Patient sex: M
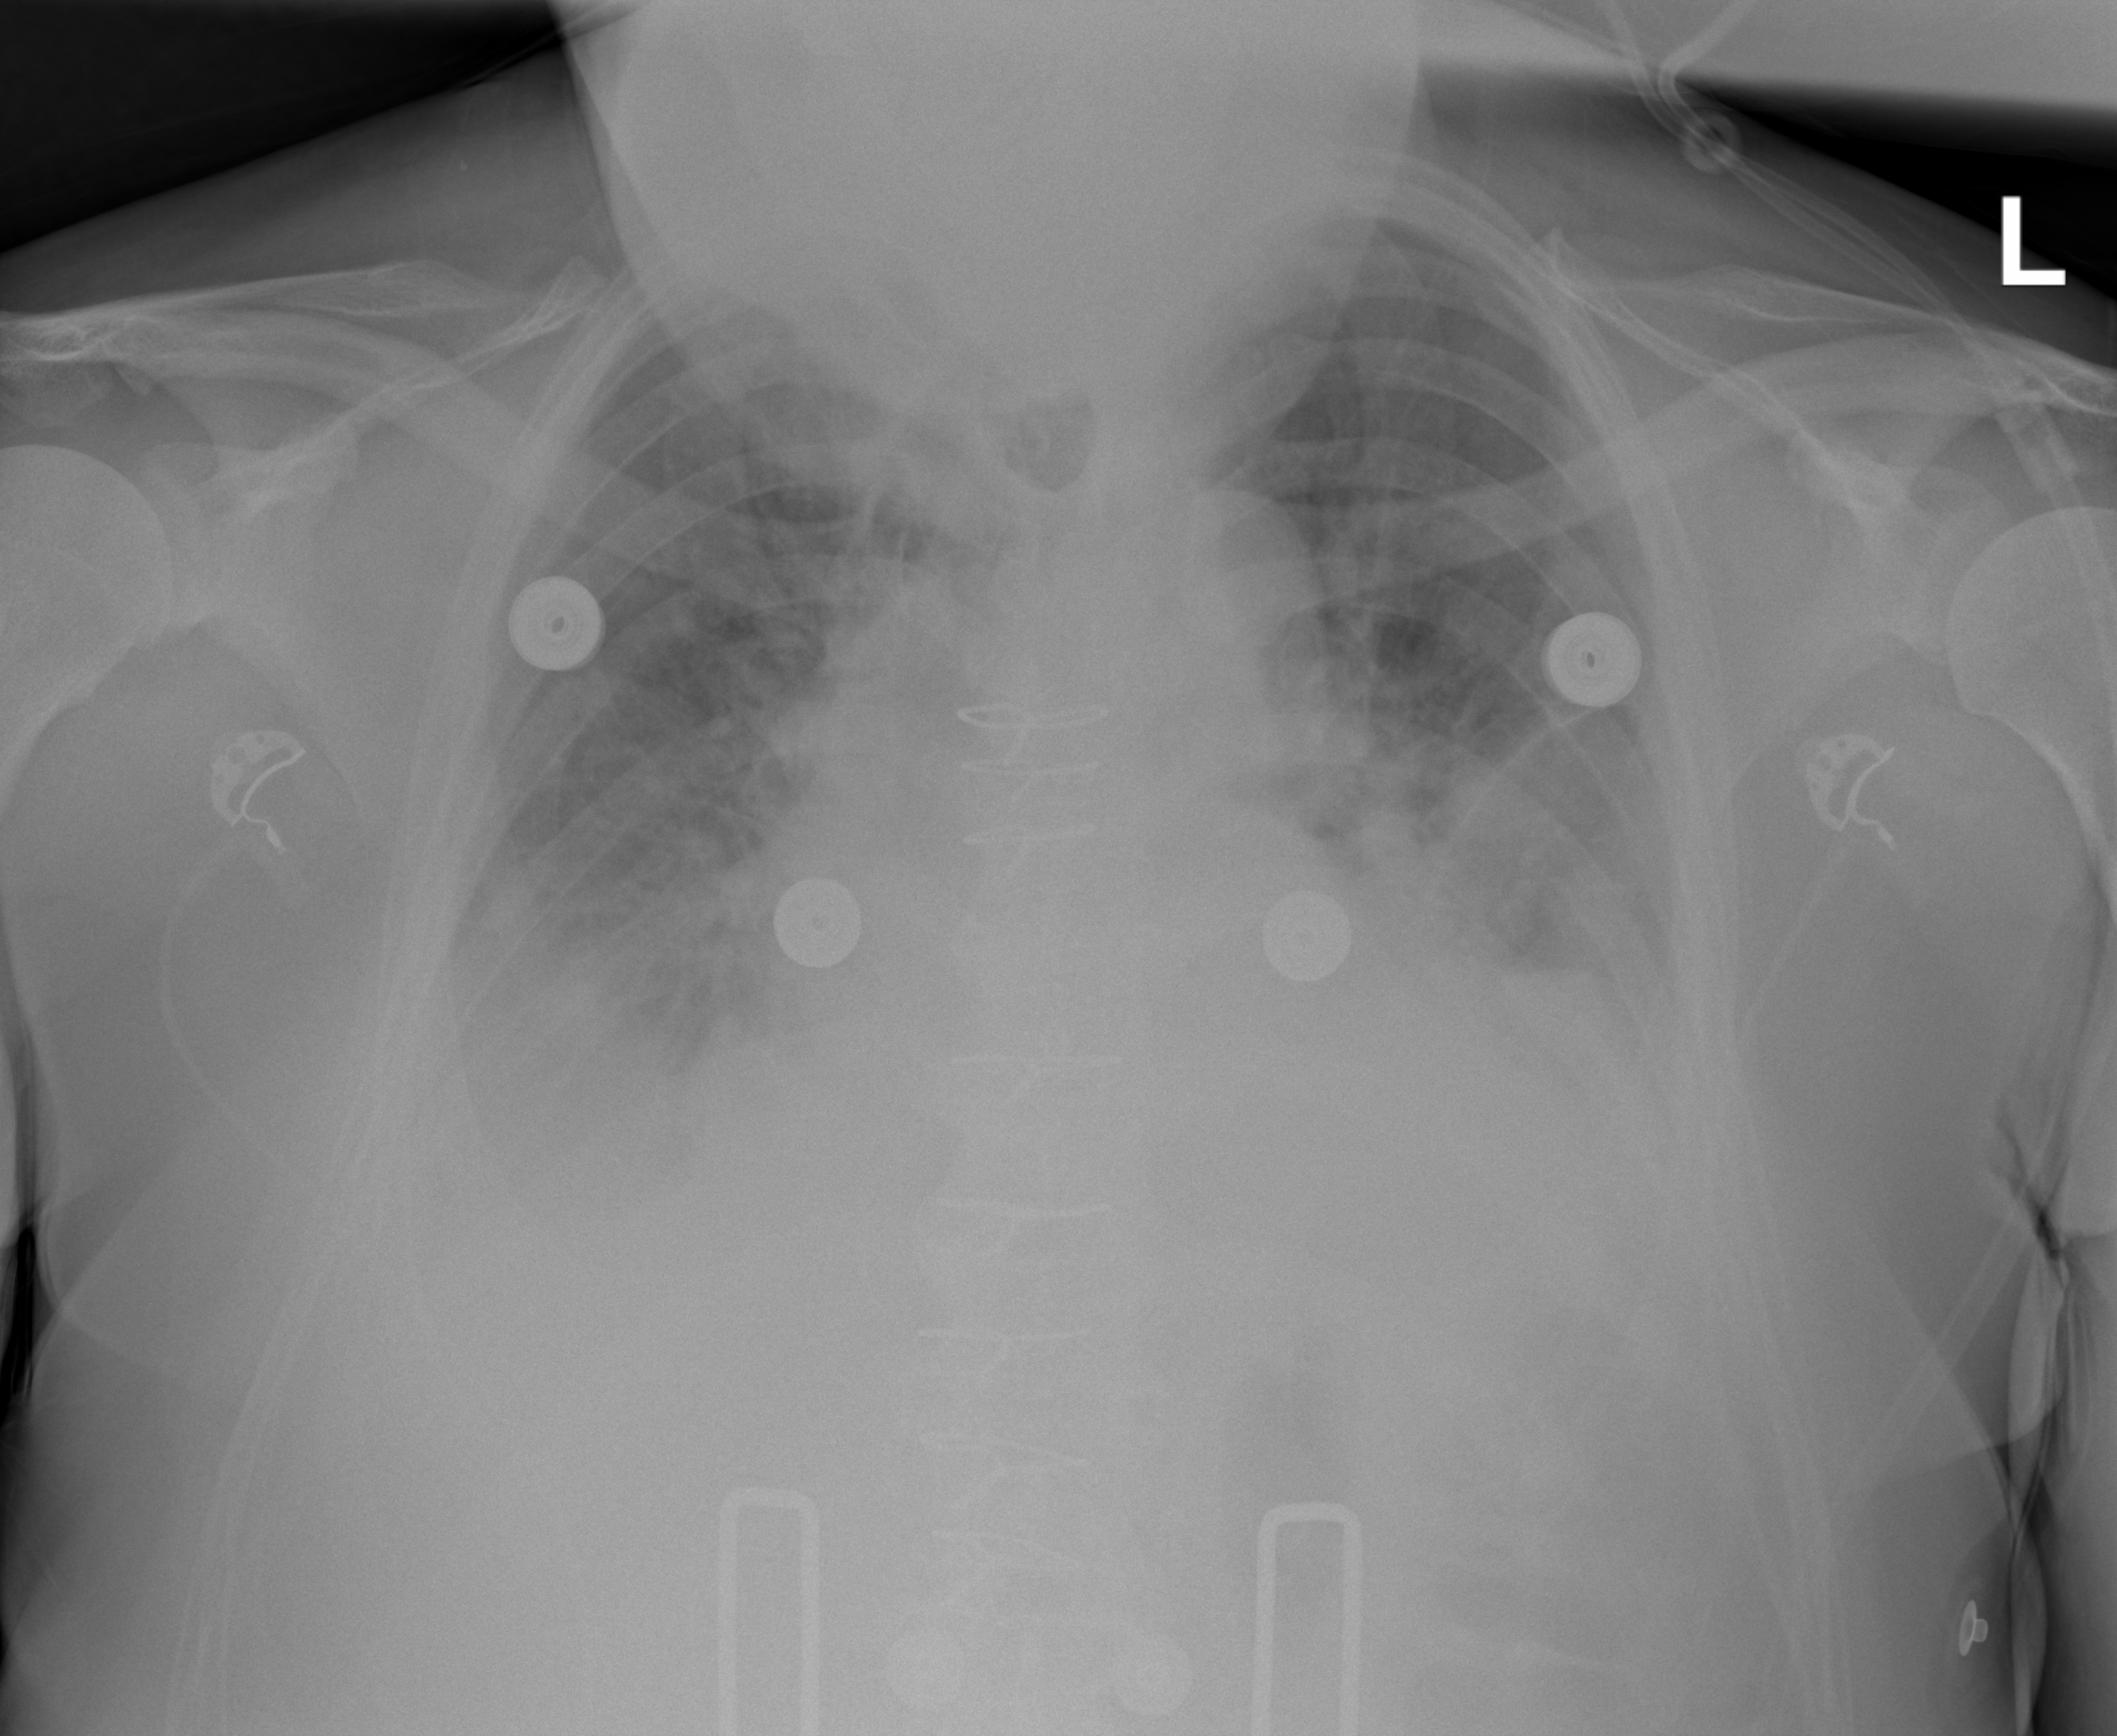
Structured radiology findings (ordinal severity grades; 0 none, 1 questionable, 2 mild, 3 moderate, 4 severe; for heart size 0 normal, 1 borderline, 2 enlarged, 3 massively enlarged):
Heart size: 1
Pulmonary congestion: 2
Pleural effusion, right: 2
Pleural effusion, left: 2
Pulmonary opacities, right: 1
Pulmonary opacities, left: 1
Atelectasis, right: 2
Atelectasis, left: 2